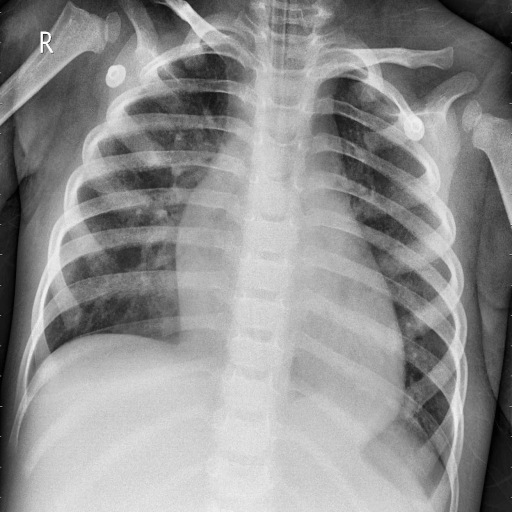
Finding: PNEUMONIA